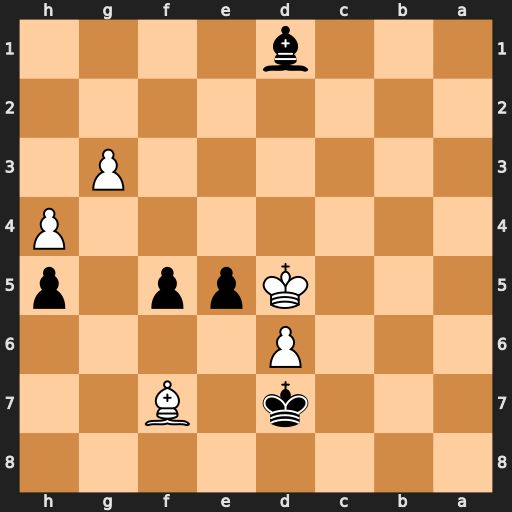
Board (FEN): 8/3k1B2/3P4/3Kpp1p/7P/6P1/8/3b4
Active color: b
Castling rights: -
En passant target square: -
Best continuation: Bb3+ Kxe5 Bxf7